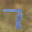
Label: 7